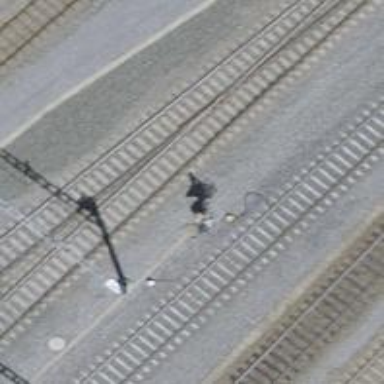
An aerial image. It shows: Railway signal.